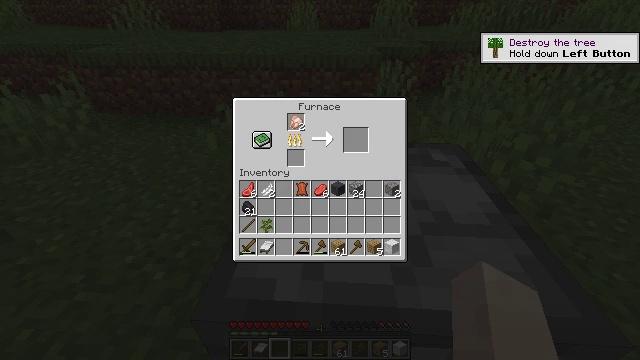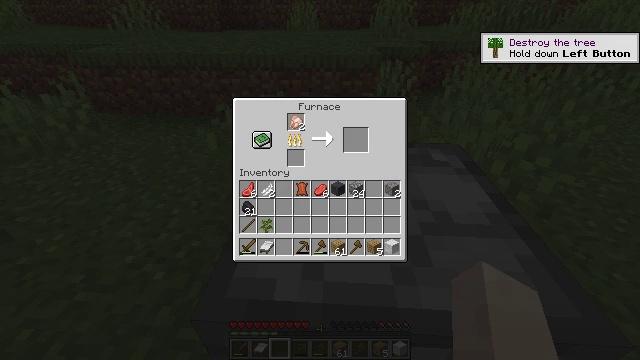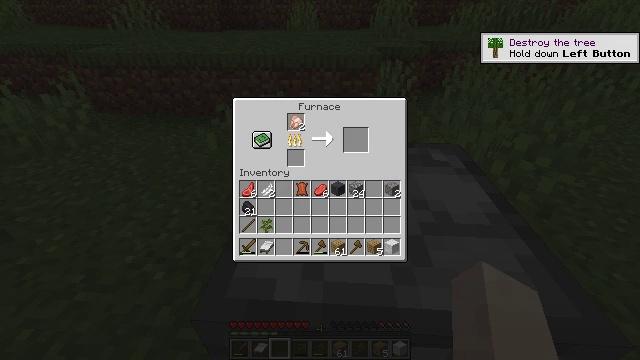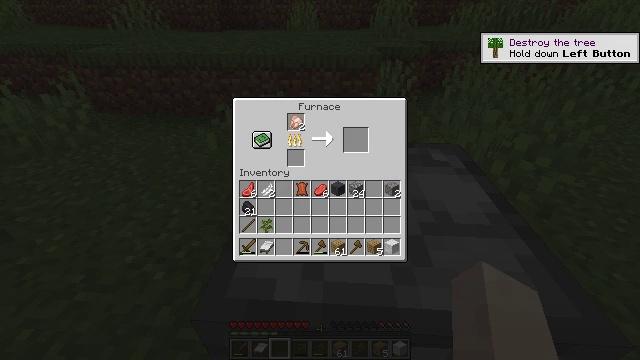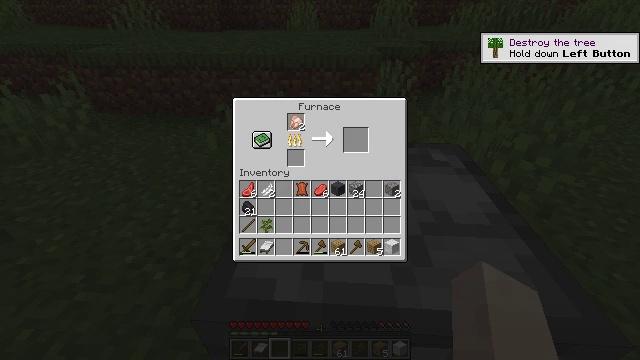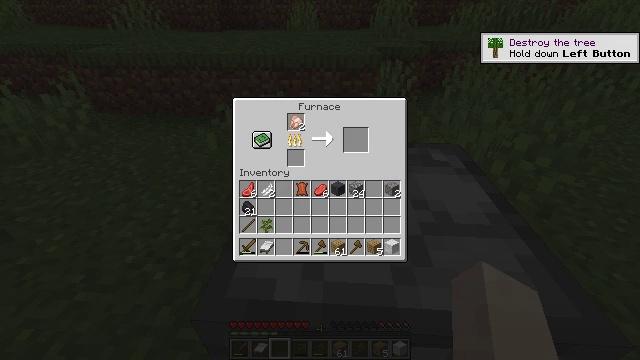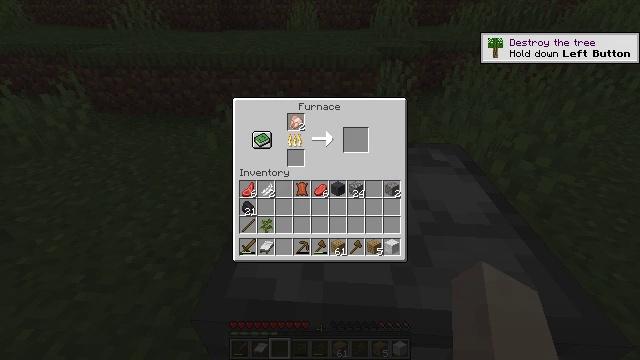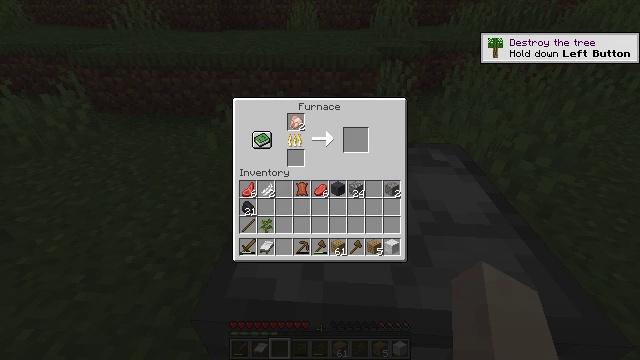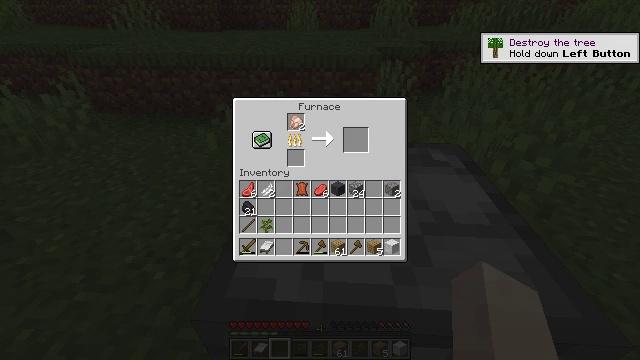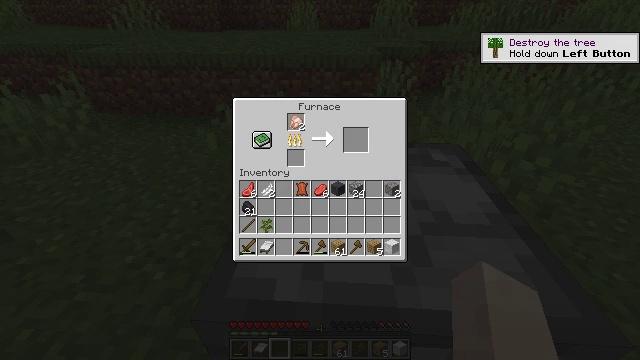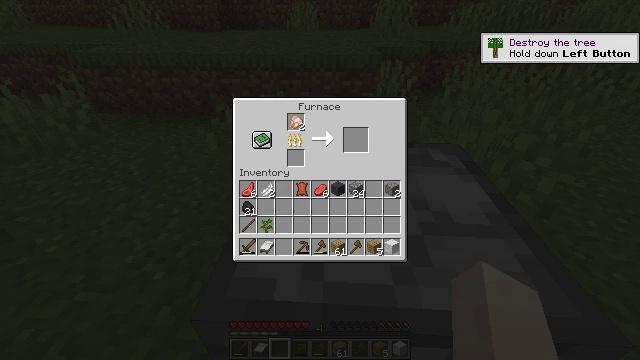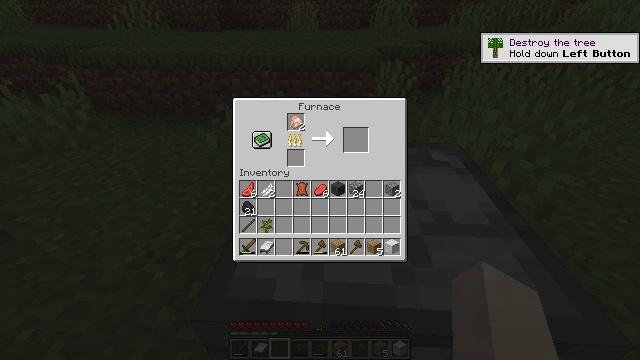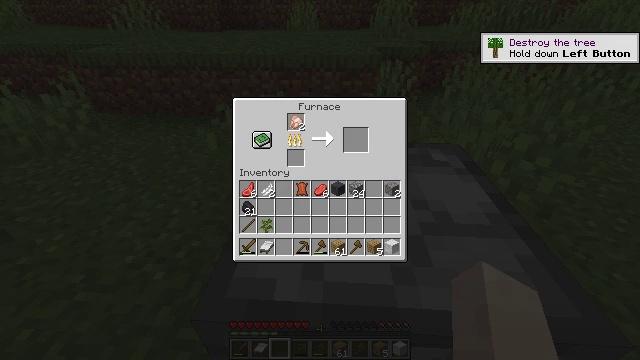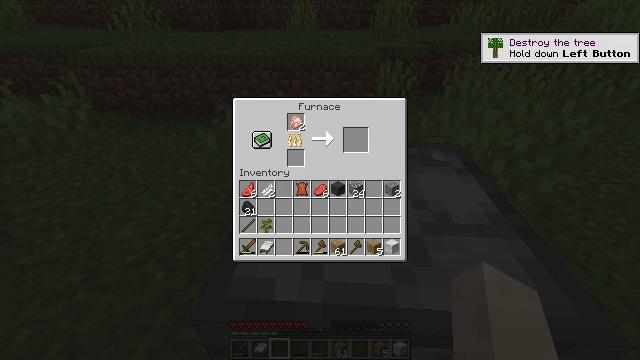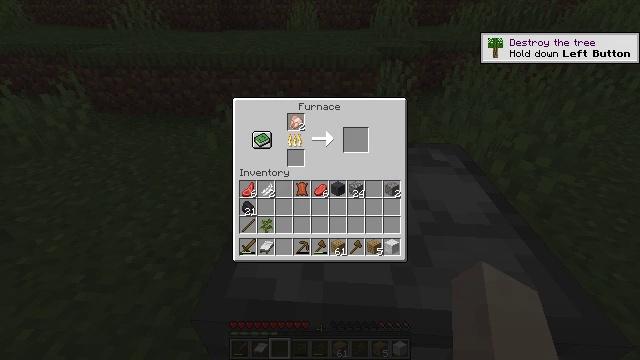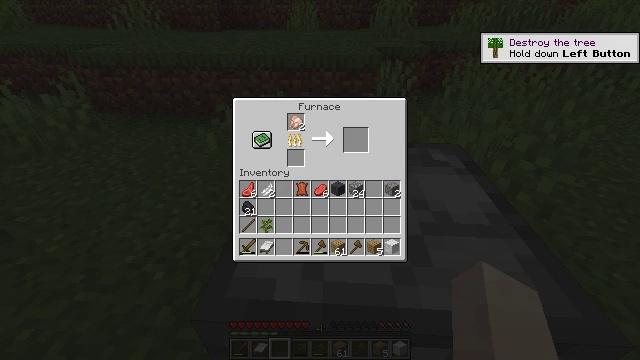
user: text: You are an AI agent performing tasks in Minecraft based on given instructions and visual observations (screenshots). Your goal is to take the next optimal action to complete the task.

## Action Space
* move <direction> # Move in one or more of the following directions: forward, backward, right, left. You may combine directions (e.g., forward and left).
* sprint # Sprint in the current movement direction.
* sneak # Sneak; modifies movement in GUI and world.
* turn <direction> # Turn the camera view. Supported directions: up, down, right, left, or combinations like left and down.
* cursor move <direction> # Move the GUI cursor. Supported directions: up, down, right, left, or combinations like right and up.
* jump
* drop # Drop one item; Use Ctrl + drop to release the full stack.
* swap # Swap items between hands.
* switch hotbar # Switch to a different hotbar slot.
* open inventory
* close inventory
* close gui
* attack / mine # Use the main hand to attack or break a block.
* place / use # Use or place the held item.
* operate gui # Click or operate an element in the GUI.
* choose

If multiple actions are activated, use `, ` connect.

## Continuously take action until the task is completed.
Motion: motion action
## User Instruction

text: Craft a cooked chicken using a furnace.
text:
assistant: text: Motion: no_op
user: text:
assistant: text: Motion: no_op
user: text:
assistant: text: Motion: no_op
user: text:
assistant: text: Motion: no_op
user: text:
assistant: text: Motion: no_op
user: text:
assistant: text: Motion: no_op
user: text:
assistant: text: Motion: no_op
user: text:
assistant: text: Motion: no_op
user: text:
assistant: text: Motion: no_op
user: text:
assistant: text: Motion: no_op
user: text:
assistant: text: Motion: no_op
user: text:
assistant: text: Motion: no_op
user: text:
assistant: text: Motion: no_op
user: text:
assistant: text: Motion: no_op
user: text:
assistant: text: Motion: no_op
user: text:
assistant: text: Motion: no_op
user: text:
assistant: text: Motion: no_op
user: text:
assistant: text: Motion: no_op
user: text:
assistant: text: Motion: no_op
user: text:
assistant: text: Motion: no_op
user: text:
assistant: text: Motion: no_op
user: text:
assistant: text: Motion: no_op
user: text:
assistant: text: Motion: no_op
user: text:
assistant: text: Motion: no_op
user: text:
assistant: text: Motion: no_op
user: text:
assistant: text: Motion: no_op
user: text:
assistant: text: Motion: no_op
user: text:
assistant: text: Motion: no_op
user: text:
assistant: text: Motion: no_op
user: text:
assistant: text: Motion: no_op